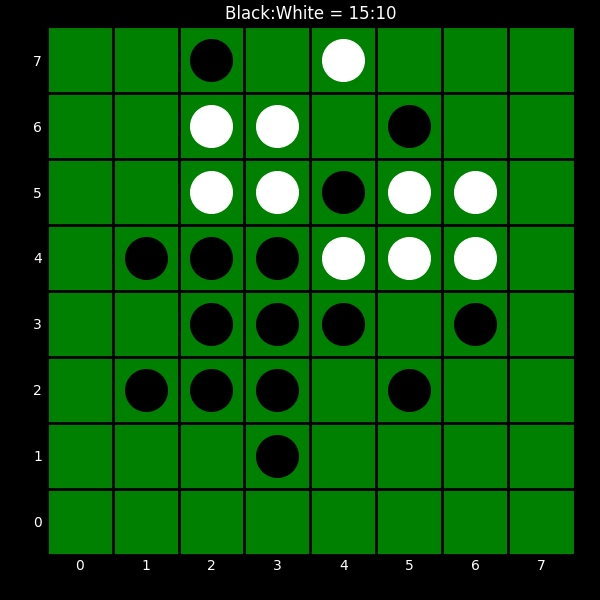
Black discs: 15
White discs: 10